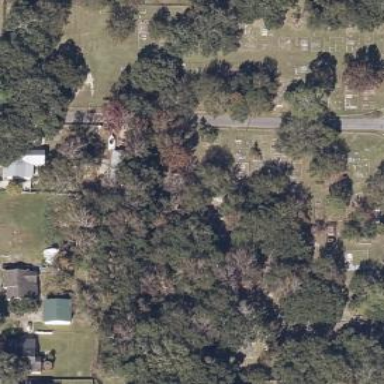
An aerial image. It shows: Cemetery.